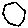
Label: hexagon